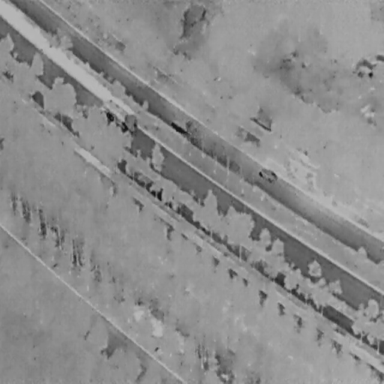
There are two objects shown in the infrared image, including a Car, and an OtherVehicle.